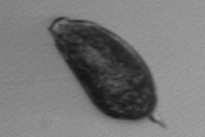
Label: Prorocentrum_micans